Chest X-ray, PA view. Patient: 35 years old, sex M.
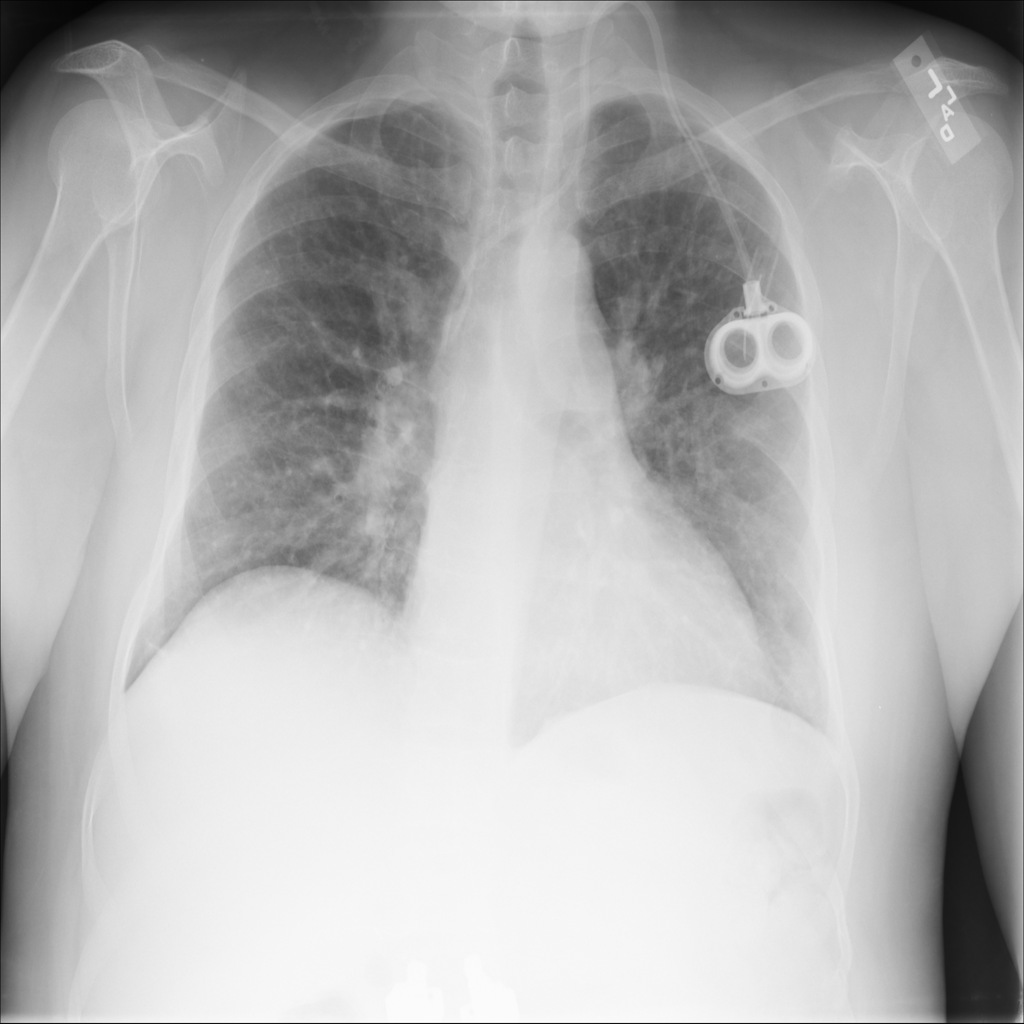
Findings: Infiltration